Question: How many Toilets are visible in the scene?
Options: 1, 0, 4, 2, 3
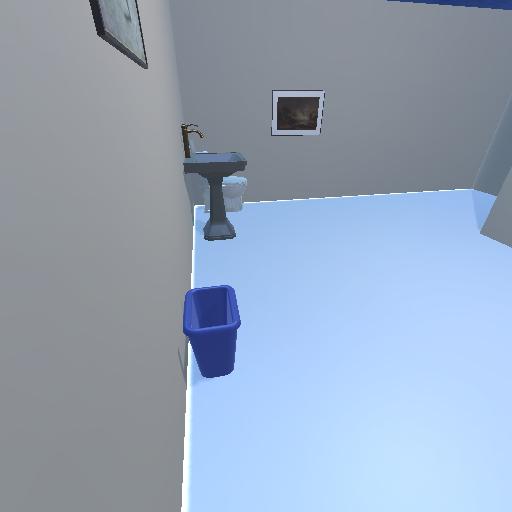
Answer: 1